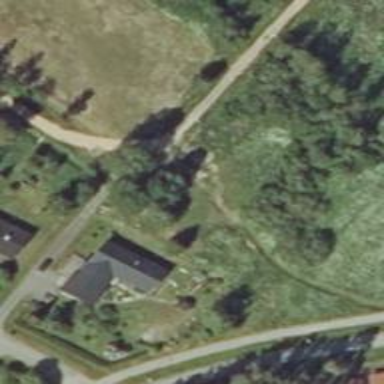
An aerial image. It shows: Simple road.